Interaction volume radius: 10 \u00c5
Interaction volume height: 20 \u00c5
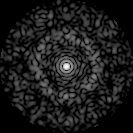
Disorder parameter: 0.8585